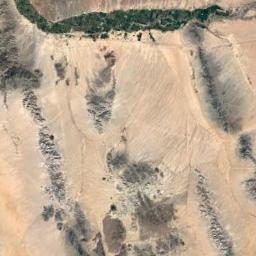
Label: desert